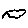
Label: cloud